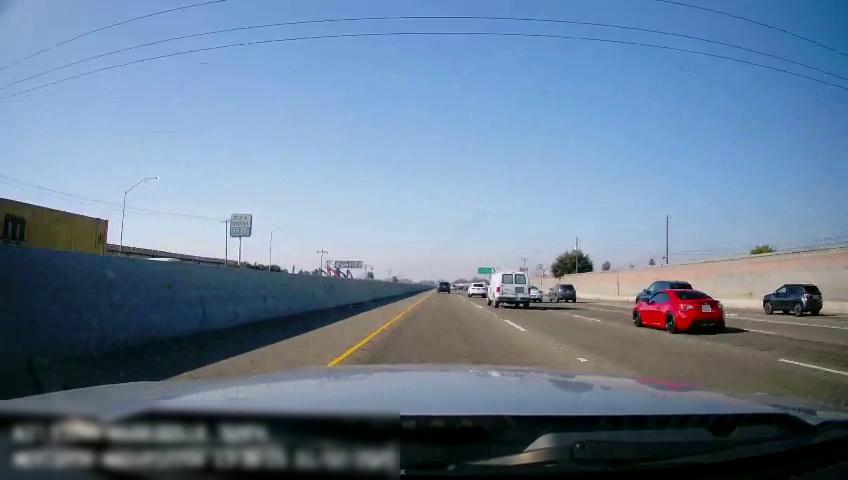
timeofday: Day
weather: Sunny
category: Drivable Space
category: Vehicles | SUV
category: Vehicles | SUV
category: Vehicles | Car
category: Vehicles | SUV
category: Vehicles | Car
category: Vehicles | SUV
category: Vehicles | Van
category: Vehicles | SUV
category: Lanes | Current Lane
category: Lanes | Current Lane
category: Lanes | Alternate Lane
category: Lanes | Alternate Lane
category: Lanes | Alternate Lane
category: Traffic | Signs